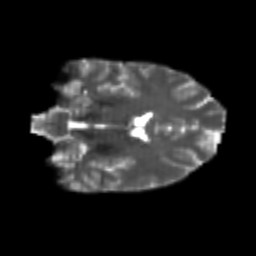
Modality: T2w
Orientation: coronal
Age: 23
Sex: female
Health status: healthy
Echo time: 0.074 s